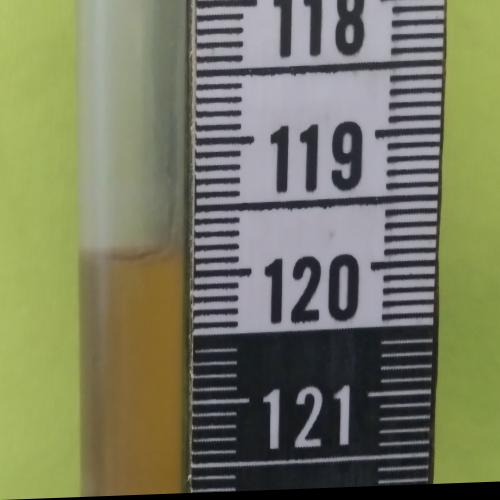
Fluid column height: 119.8 cm